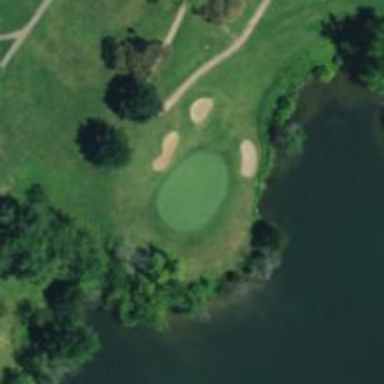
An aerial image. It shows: Golf hole.